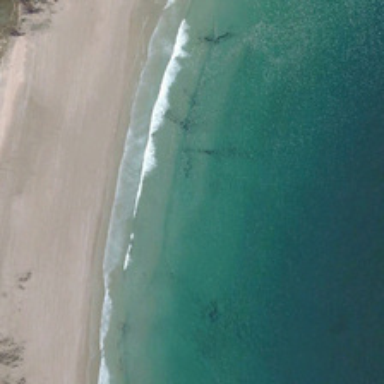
An ocean with white waves is near yellow beach .